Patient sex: F
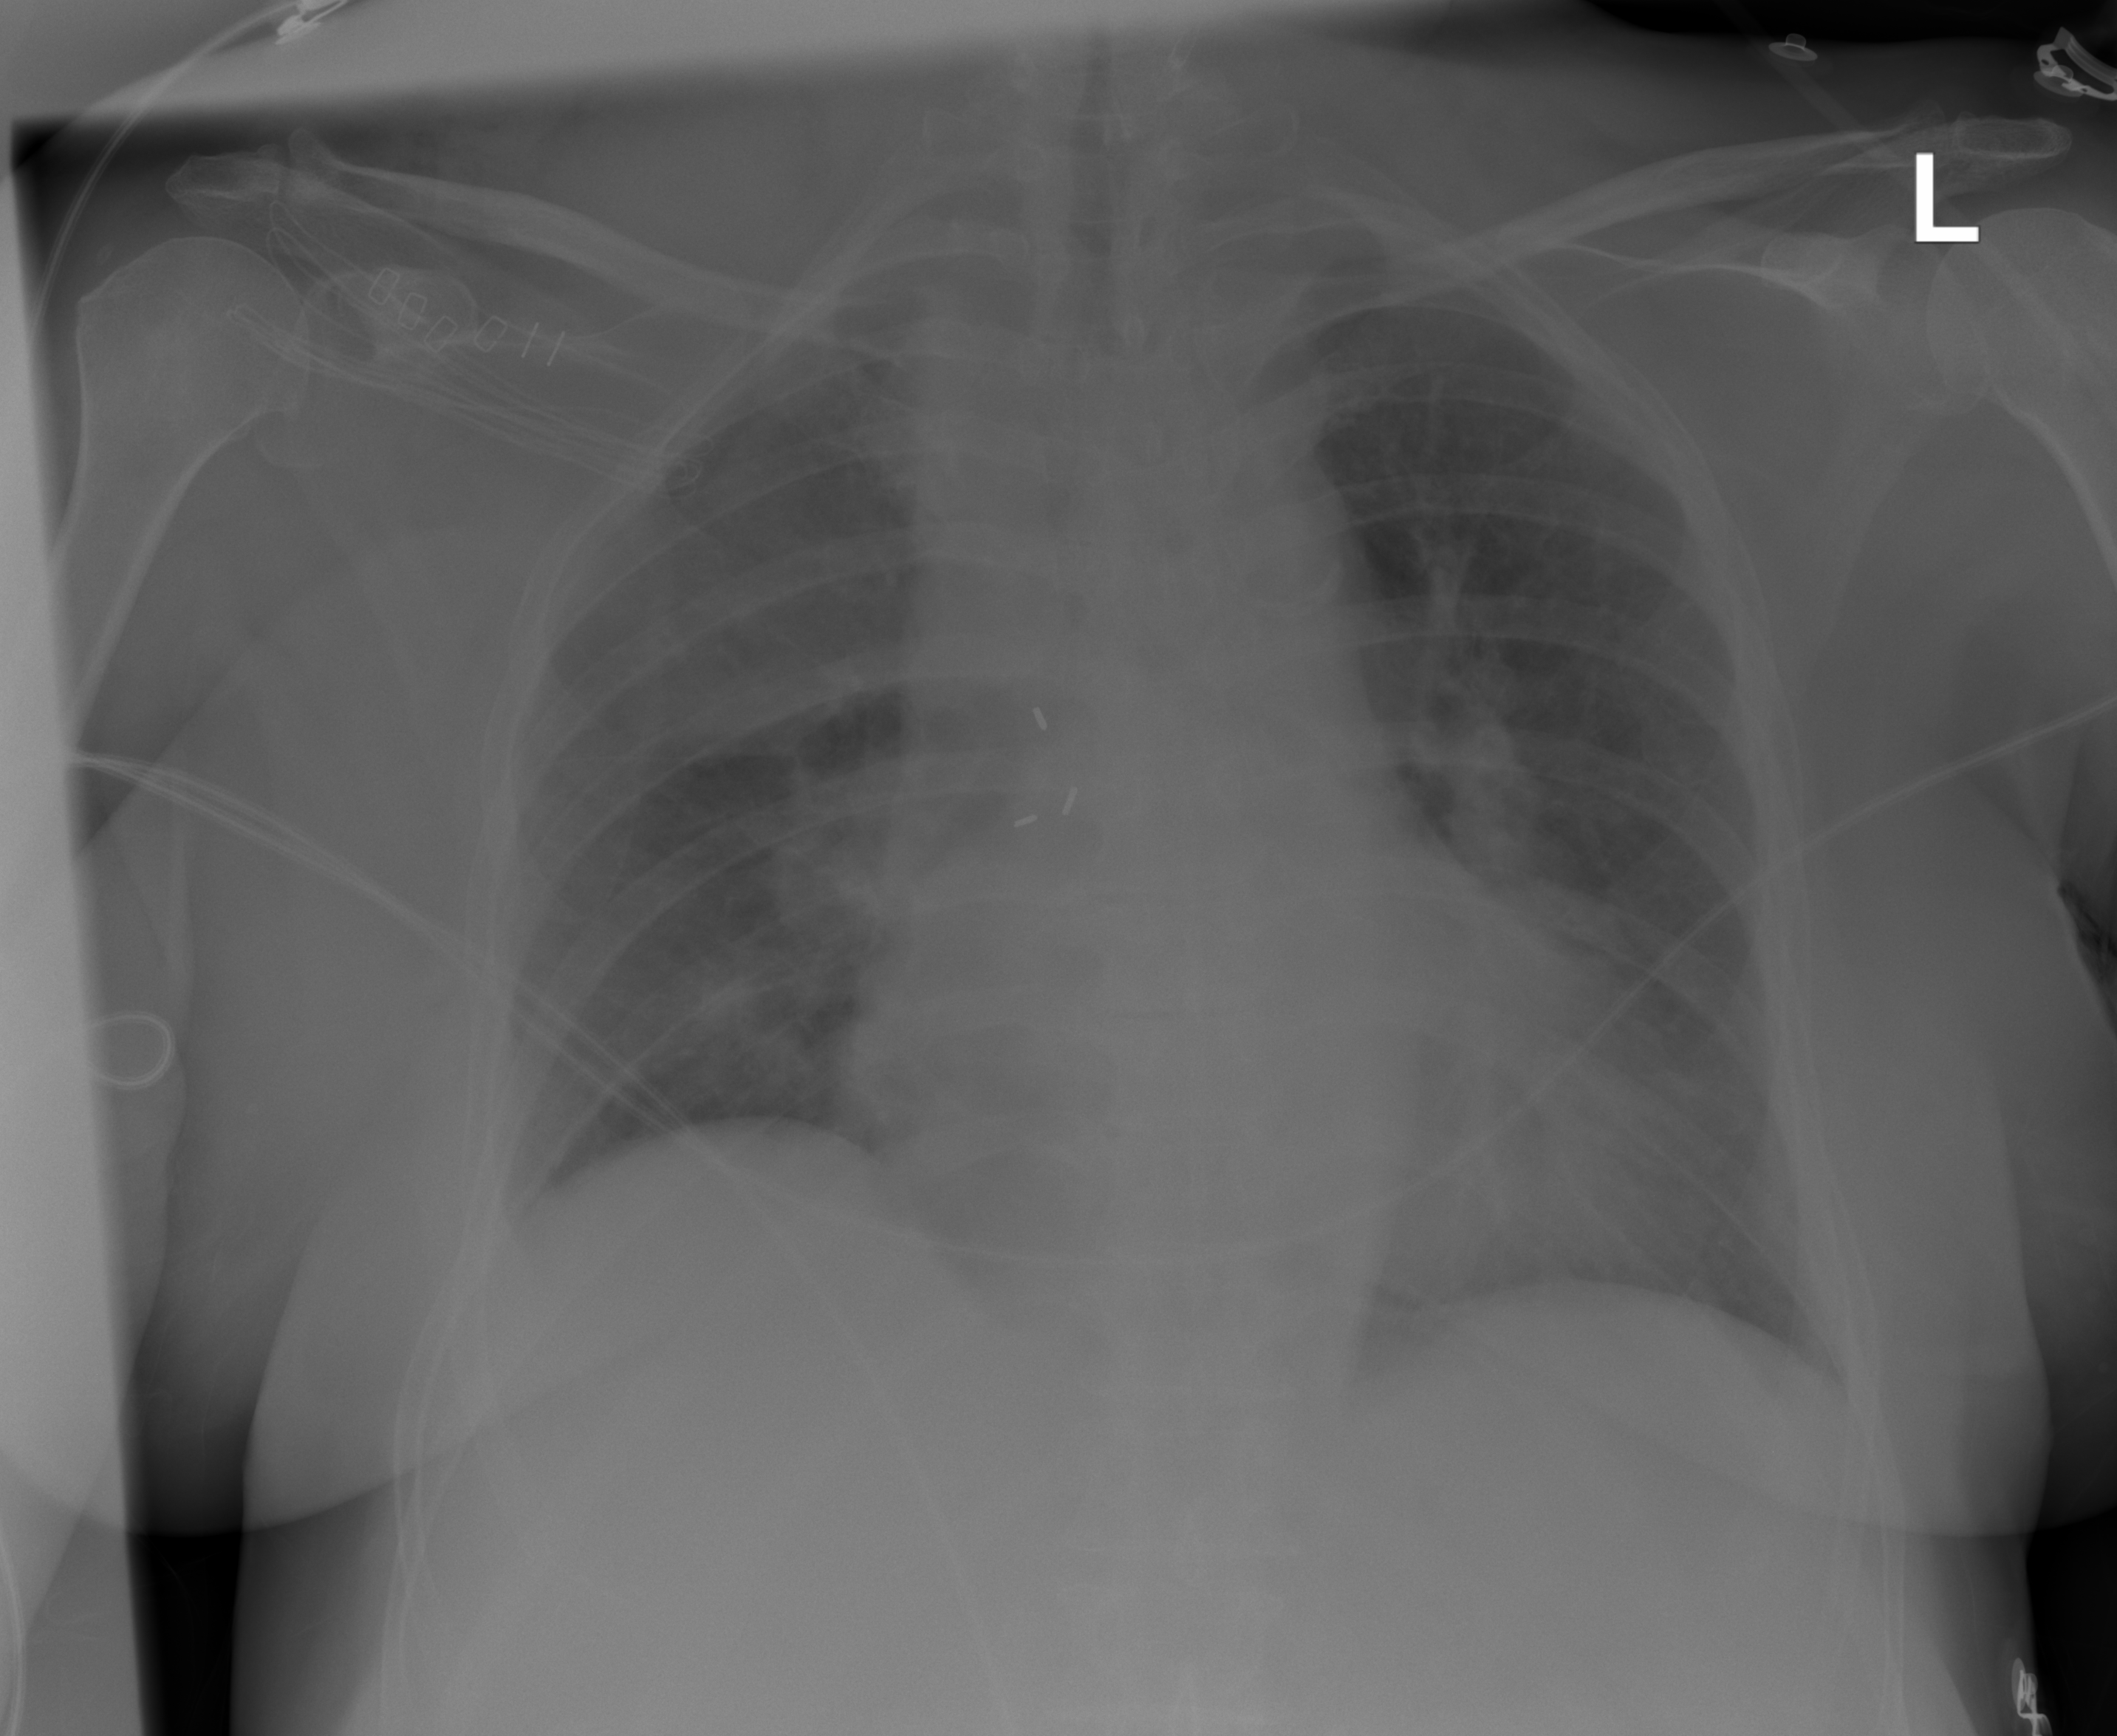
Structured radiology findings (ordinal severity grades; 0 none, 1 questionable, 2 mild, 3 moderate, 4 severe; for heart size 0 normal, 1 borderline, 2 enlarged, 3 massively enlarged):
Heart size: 2
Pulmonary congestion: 0
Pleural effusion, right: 0
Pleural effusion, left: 0
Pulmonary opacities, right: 0
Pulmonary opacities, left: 0
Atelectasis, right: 1
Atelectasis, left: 0